Interaction volume radius: 10 \u00c5
Interaction volume height: 20 \u00c5
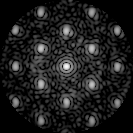
Disorder parameter: 0.3166